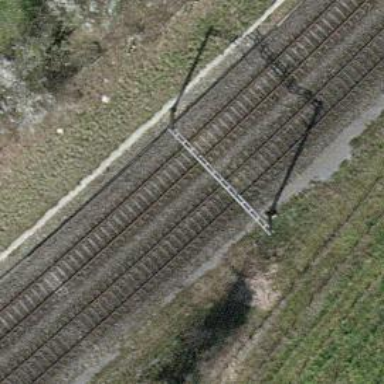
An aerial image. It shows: Single-track electrified railway with contact line.